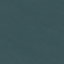
Land use / land cover: SeaLake